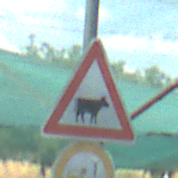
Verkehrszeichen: ViehtriebLinks
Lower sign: VerbotUeberholenEinspurigeFahrzeuge
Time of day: MorningAfternoon
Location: Roofed (Special)
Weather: PartlyCloudy
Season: NotSpecified
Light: Natural